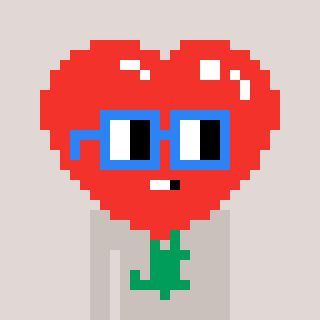
a pixel art character with square blue glasses, a heart-shaped head and a foggrey-colored body on a warm background